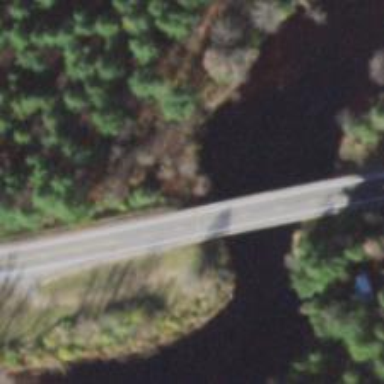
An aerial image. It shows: Trunk road bridge.